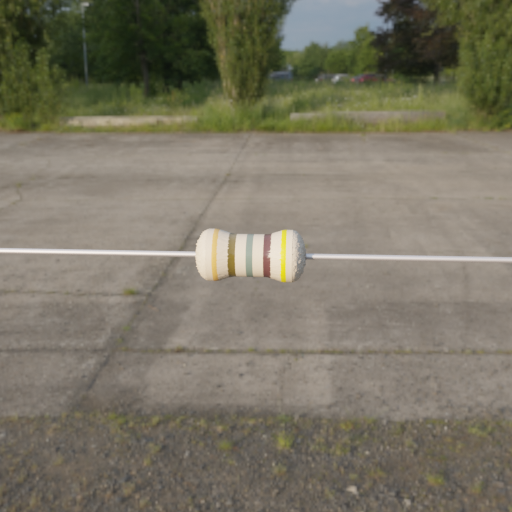
Resistor colour bands (in order): gold, brown, gray, brown, yellow